Question: I have a Simulink model that I'm trying to generate to a C++ dll. I've successfully compiled similar models, but this one is giving me the following errors:
'''
CGIR assertion 'fitsType<size_t>()' failed in 'b:\matlab\derived\win32\src\include\cg_ir\util_prim\../../../../../../src/cg_ir/export/include/cg_ir/util_prim/Size64.hpp:125'
[ 0] 0x5d20bde3 C:\MATLABR2011b_x86\bin\win32\cg_ir.dll+<PHONE> ( CG::Scope::treeStackSize+000019 )
[ 1] 0x5d200b68 C:\MATLABR2011b_x86\bin\win32\cg_ir.dll+<PHONE> ( CG::Fcn::stackSize+000024 )
[ 2] 0x590d36e2 C:\MATLABR2011b_x86\bin\win32\cgir_xform.dll+<PHONE> ( CG::EnforceStackLimit::getFcnStackSize+000034 )
[ 3] 0x590d390a C:\MATLABR2011b_x86\bin\win32\cgir_xform.dll+<PHONE> ( CG::EnforceStackLimit::initialize_fcn_stack_size_info+000234 )
[ 4] 0x590d42bb C:\MATLABR2011b_x86\bin\win32\cgir_xform.dll+<PHONE> ( CG::EnforceStackLimit::EnforceStackLimit+000219 )
[ 5] 0x59384cc2 C:\MATLABR2011b_x86\bin\win32\rtwcg.dll+<PHONE> ( RTWCG::getBlockParameterURLString+004434 )
[ 6] 0x59385e3b C:\MATLABR2011b_x86\bin\win32\rtwcg.dll+<PHONE> ( RTWCG::getBlockParameterURLString+008907 )
[ 7] 0x593706f1 C:\MATLABR2011b_x86\bin\win32\rtwcg.dll+<PHONE> ( RTWCG::RTWFcnConst::OptimizeAndEmitCode+007777 )
[ 8] 0x5933085d C:\MATLABR2011b_x86\bin\win32\rtwcg.dll+<PHONE> ( RTWCG::RTWCGModule::OptimizeAndEmitCode+000125 )
[ 9] 0x5a6f9ecd C:\MATLABR2011b_x86\bin\win32\libmwsimulink.dll+<PHONE> ( BlockSetCheckVarDimsInputEmpty+066381 )
[ 10] 0x5a6f6f97 C:\MATLABR2011b_x86\bin\win32\libmwsimulink.dll+<PHONE> ( BlockSetCheckVarDimsInputEmpty+054295 )
[ 11] 0x5a74aa02 C:\MATLABR2011b_x86\bin\win32\libmwsimulink.dll+<PHONE> ( sleGetRTWBlockForSLBlock+262210 )
[ 12] 0x5a74af9f C:\MATLABR2011b_x86\bin\win32\libmwsimulink.dll+<PHONE> ( sleGetRTWBlockForSLBlock+263647 )
[ 13] 0x5a23b9c5 C:\MATLABR2011b_x86\bin\win32\libmwsimulink.dll+<PHONE> ( ArrayToSLObject+481685 )
[ 14] 0x025dea8c C:\MATLABR2011b_x86\bin\win32\m_dispatcher.dll+<PHONE> ( mdLogging::log_function_exit+000108 )
[ 15] 0x025de561 C:\MATLABR2011b_x86\bin\win32\m_dispatcher.dll+<PHONE> ( Mfunction_handle::dispatch+000401 )
### Build procedure for model: 'vcts_auxiSns' aborted due to an error.
'''
I also get the following error message in a dialog box:
'''
Unexpected or internal error encountered in "in CGIR: b:\matlab\derived\win32\src\include\cg_ir\util_prim\../../../../../../src/cg_ir/export/include/cg_ir/util_prim/Size64.hpp line 125: fitsType<size_t>()
". Please report this to MathWorks if you can cause it to recur
'''
---
UPDATE:
I have now been able to locate the problem, and it seems there is a problem with a specific signal. The image below shows a small part of a subsystem, and whenever one of the three signals in the red box is allowed to flow, the model can't be code generated. As soon as I disrupt all three signals, the code generation works.

Unfortunately, I haven't been able to solve the problem, so I'm still eager to hear any and all suggestions!
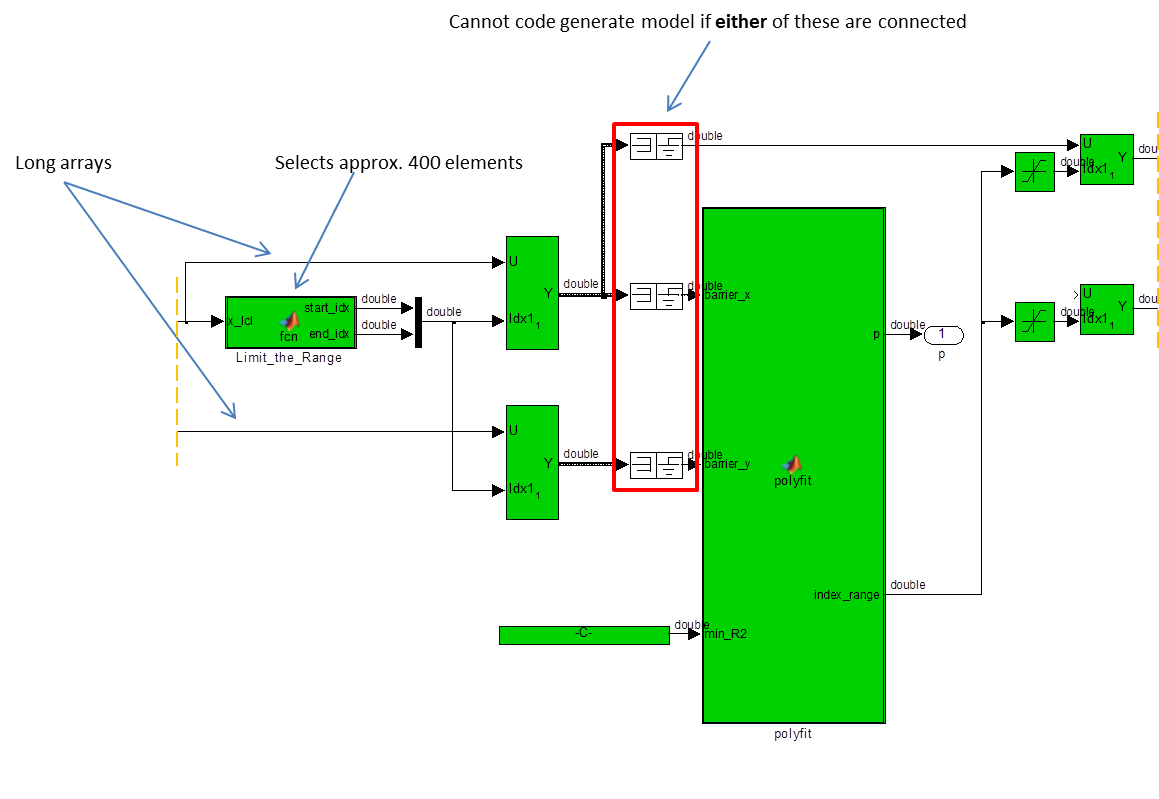
Answer: Turns out it was a bug with the signal propagation in the code generation in Matlab 2011b. According to Mathworks it was solved in 2012a and later, so I updated to 2013b. Now I don't get that error any longer.